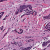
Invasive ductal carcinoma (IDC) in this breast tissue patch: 1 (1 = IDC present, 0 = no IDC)